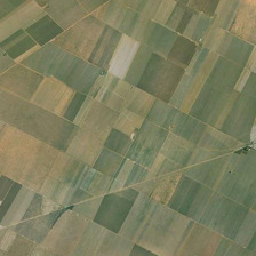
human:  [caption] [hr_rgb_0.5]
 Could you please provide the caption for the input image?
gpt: each a piece of farmland is a rectangle .

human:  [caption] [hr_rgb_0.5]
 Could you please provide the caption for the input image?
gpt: each of the different colors, different crops .

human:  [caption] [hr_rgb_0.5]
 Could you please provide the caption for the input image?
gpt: A quick square of land, some green, some yellow.

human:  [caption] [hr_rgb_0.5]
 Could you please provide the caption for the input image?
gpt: Fast square land, some green, some yellow.

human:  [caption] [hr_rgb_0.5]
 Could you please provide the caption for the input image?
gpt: a fast square ground, some green, some yellow.